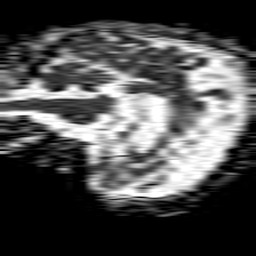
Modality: ADC
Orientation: sagittal
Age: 72
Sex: female
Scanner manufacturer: philips
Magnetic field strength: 1.5 T
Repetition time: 4.6 s
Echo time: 0.08631 s